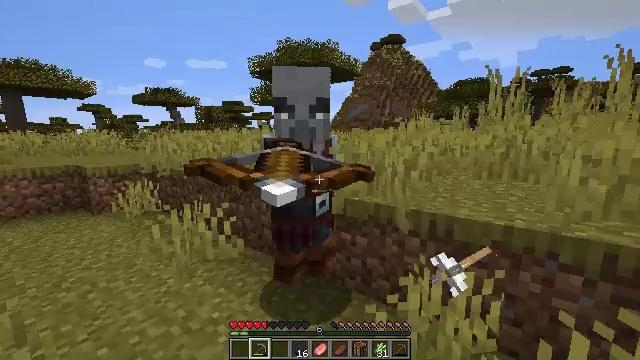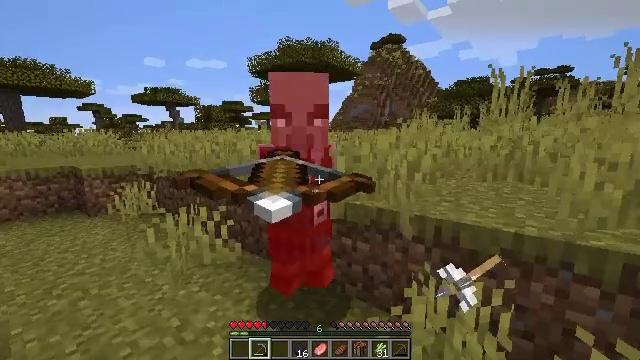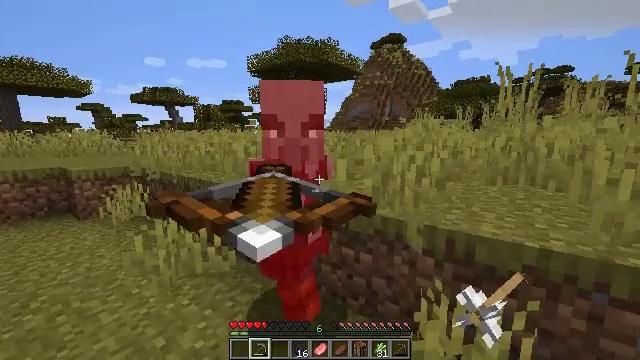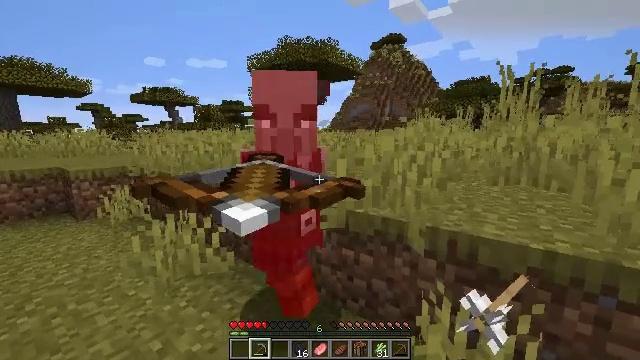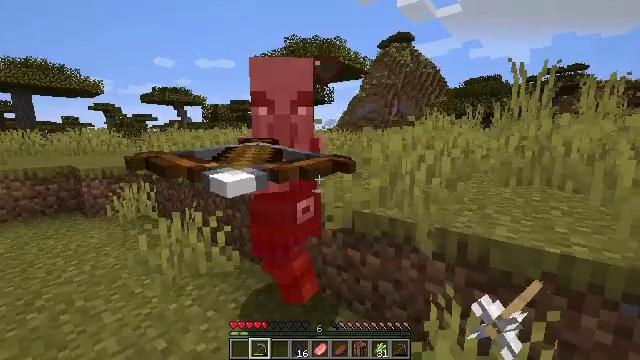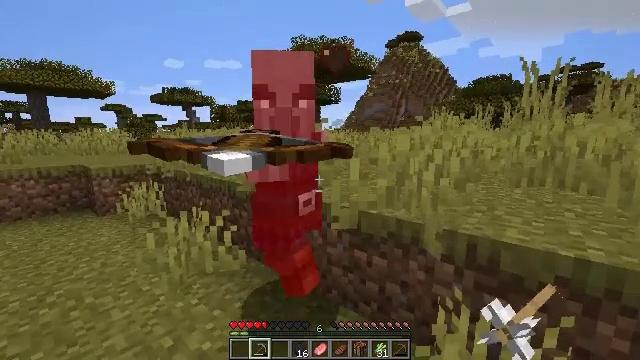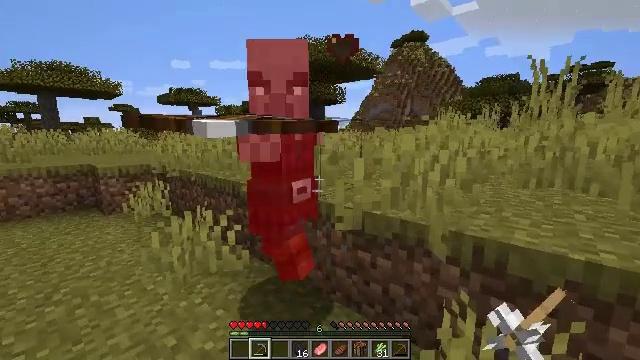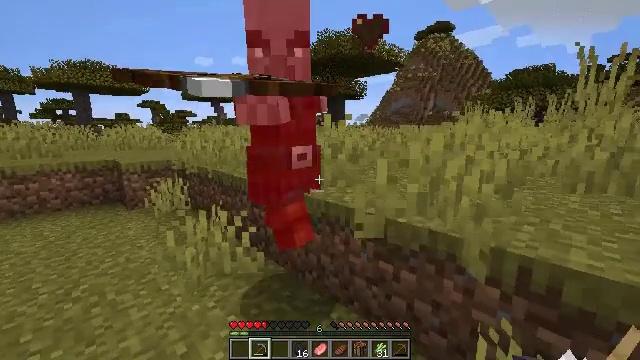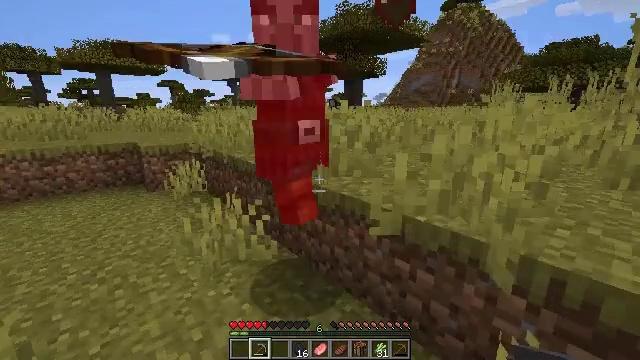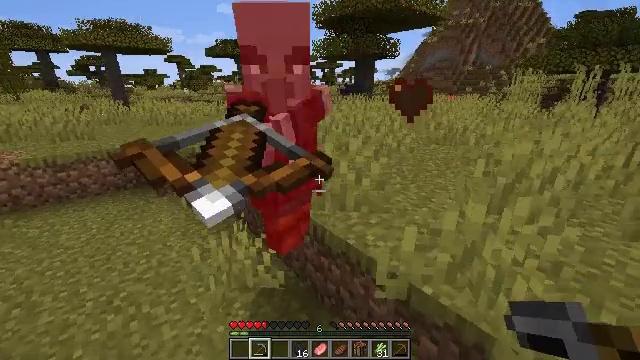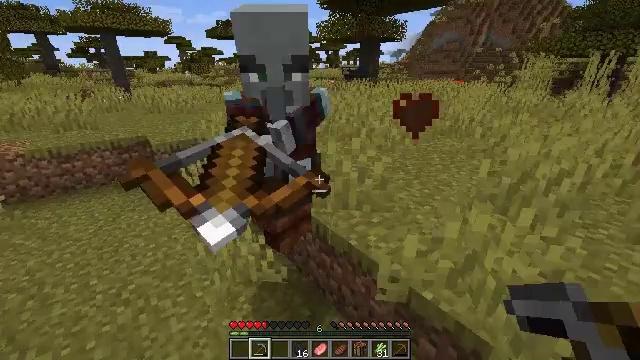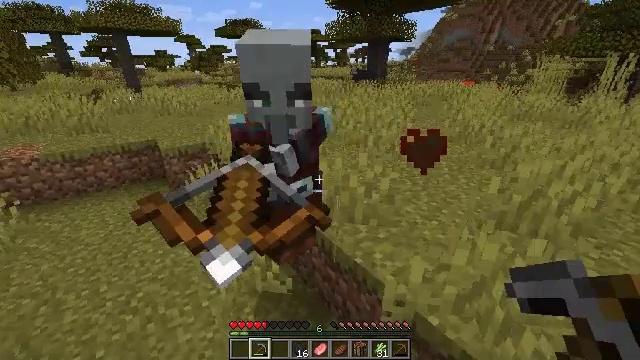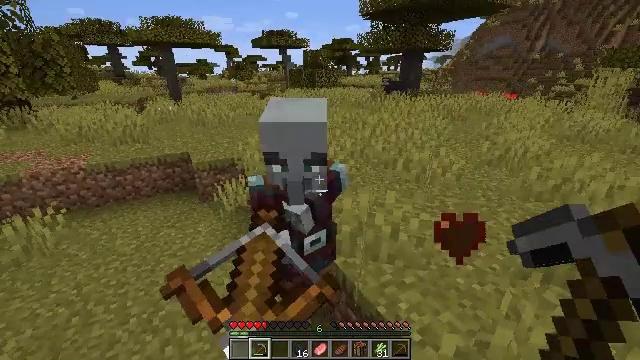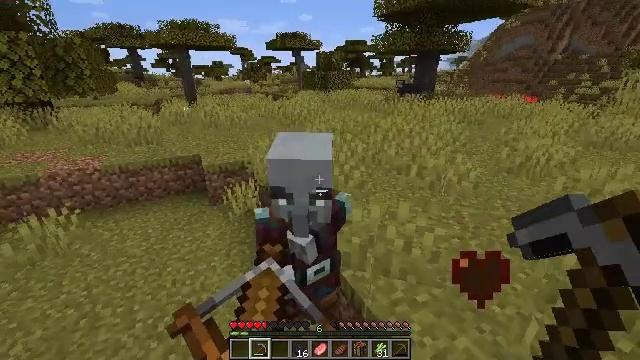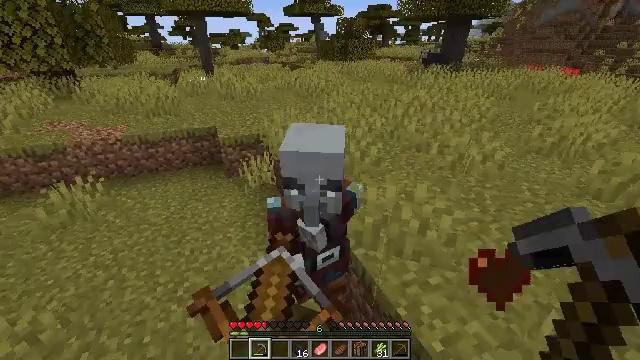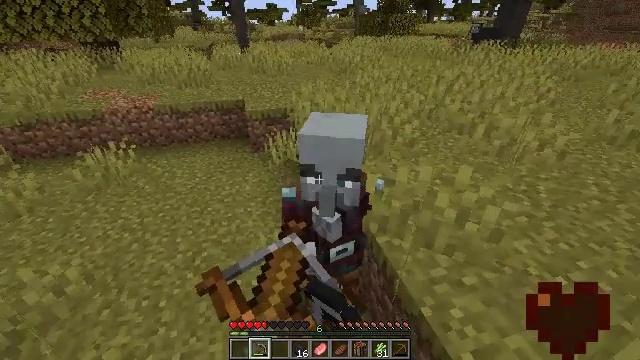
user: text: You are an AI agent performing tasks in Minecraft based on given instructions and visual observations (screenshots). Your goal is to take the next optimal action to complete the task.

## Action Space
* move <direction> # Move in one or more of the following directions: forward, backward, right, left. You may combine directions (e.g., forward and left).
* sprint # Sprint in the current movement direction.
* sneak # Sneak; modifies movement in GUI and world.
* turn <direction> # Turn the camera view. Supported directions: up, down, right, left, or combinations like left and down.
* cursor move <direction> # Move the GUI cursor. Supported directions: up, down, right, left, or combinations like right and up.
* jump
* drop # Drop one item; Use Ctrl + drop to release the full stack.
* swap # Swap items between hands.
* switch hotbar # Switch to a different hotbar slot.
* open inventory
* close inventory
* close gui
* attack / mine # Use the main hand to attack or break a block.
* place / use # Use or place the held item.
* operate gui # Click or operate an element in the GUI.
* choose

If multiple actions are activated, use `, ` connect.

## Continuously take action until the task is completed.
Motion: motion action
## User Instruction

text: Eliminate hostile mobs.
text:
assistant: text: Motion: move forward
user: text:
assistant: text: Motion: no_op
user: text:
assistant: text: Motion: no_op
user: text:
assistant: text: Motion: turn left
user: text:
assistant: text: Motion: turn left
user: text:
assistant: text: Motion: move forward, turn left
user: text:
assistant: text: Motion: move forward, turn left
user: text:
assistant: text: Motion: move forward, turn left and down, jump
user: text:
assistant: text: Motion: move forward, turn left and down, jump
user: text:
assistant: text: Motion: move forward, turn down, jump
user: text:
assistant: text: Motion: move forward, turn left, jump
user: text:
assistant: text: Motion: move forward, turn left and up, jump
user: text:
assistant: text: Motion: move forward, turn left, jump
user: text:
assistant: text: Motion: turn left and down, attack / mine
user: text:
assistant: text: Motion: turn left and down, attack / mine
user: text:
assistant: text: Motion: attack / mine
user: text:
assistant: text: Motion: turn left and up, attack / mine
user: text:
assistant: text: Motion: no_op
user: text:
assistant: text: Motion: no_op